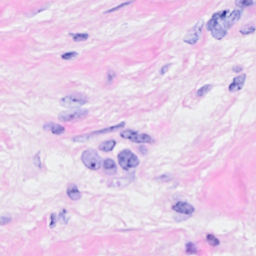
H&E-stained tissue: Breast